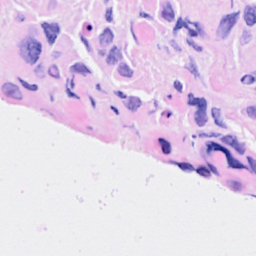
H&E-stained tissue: Breast